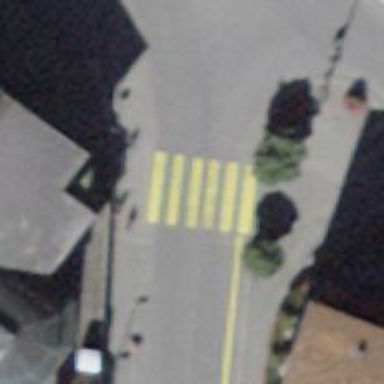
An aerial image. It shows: Uncontrolled road crossing.